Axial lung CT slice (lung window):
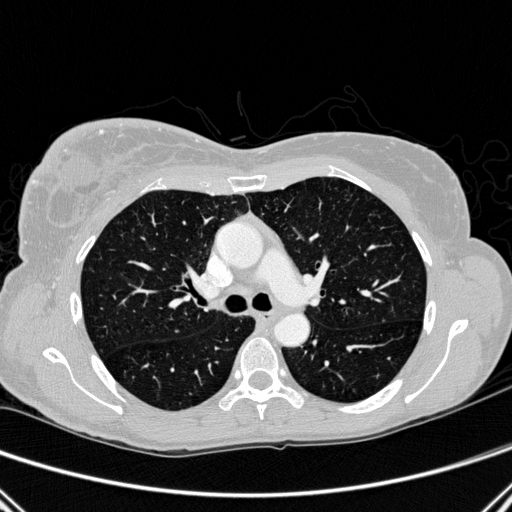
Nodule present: no